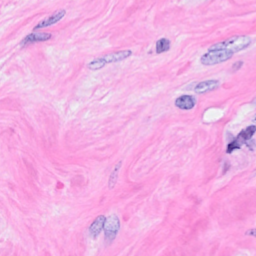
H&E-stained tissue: Breast